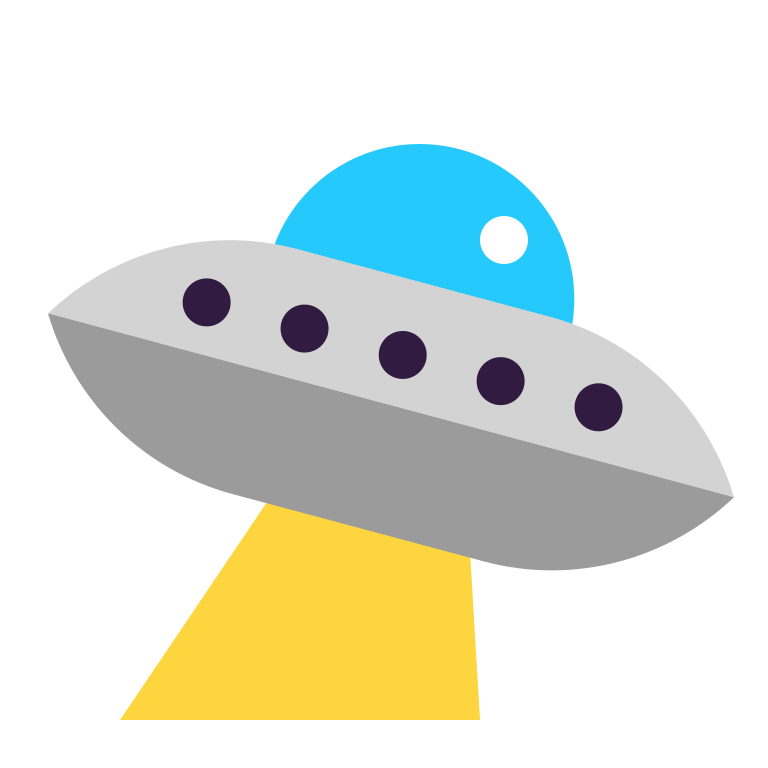
flying saucer flat